Question: When running a Django unit test, it try's to install a fixture (initial_data.json) to the db, but fails everytime due to 'Runtime Error: maximum recursion depth exceeded while calling Python object'
Any idea what's going on?
Edit: Django 1.2.3 and Python 2.7

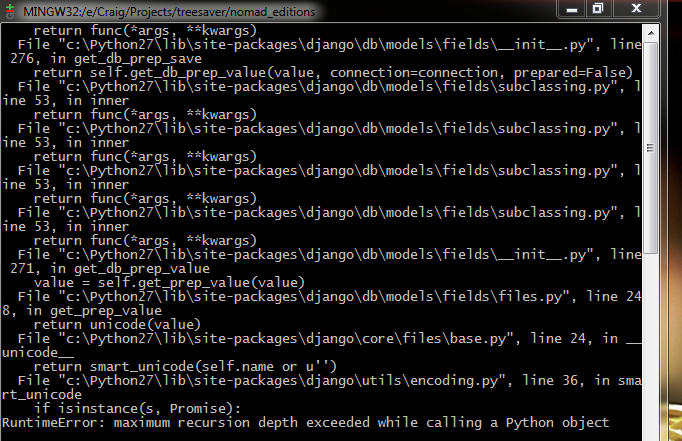
Answer: I frequently get frustratingly opaque errors from 'manage.py loaddata' and related operations like the one you've illustrated here.
One possible cause is: fixtures generated from 'manage.py dumpdata > fixture.json' -- sans any qualifying app names -- are full of extraneous records which you may not need for your tests.
You may wish to regenerate your initial_data.json file, excluding some or all of the following:
- - 'manage.py syncdb'- - -
If you need everything in your fixture, you can also try breaking it into two or more fixture files.